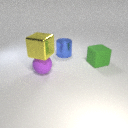
large purple rubber sphere below large yellow metal cube